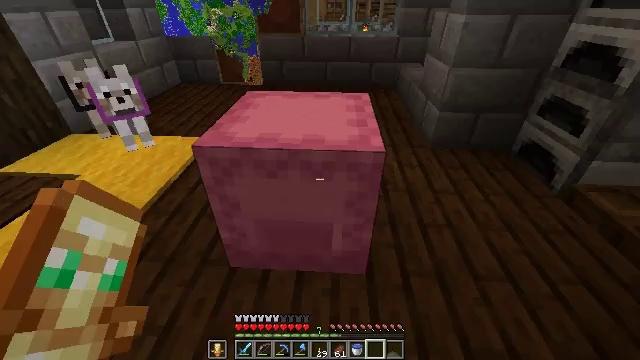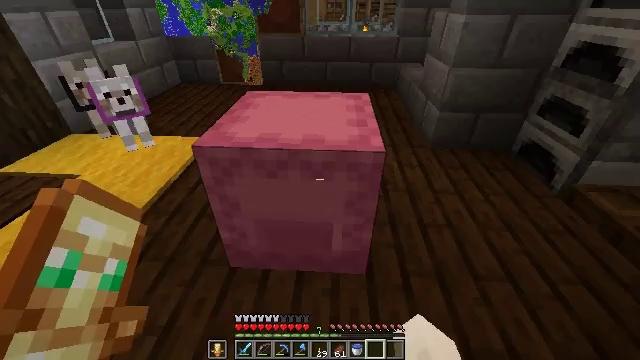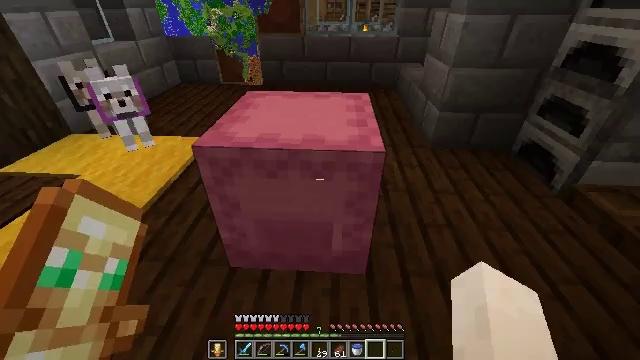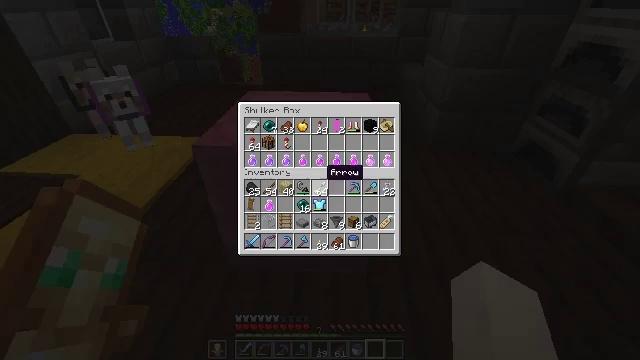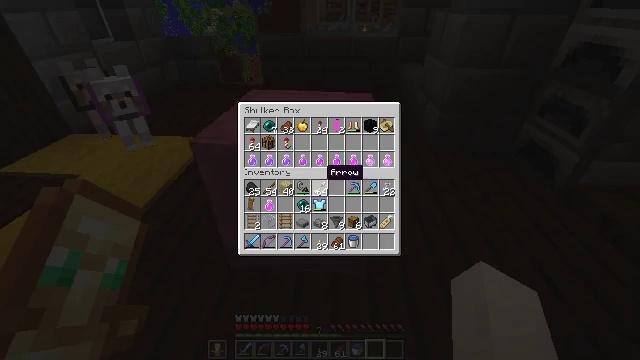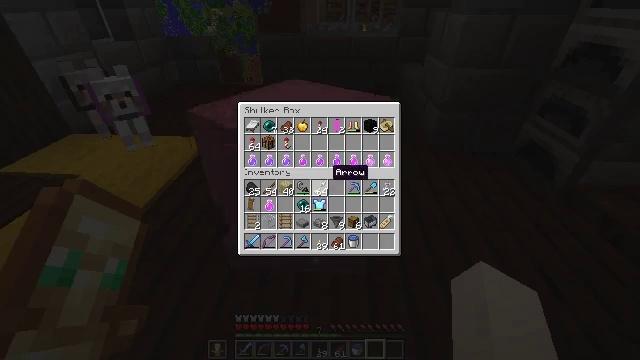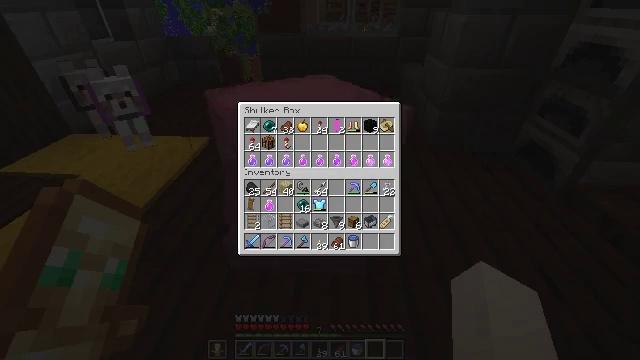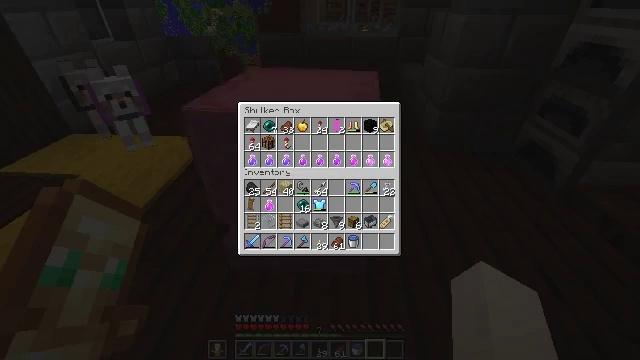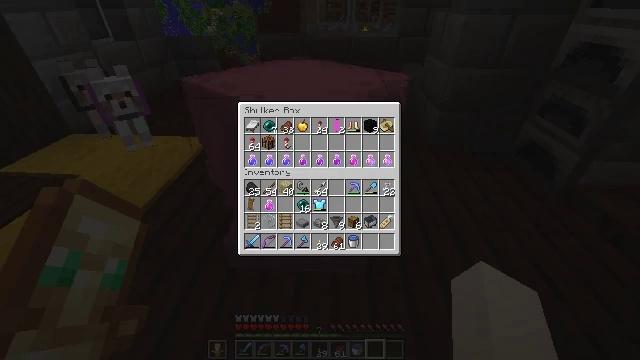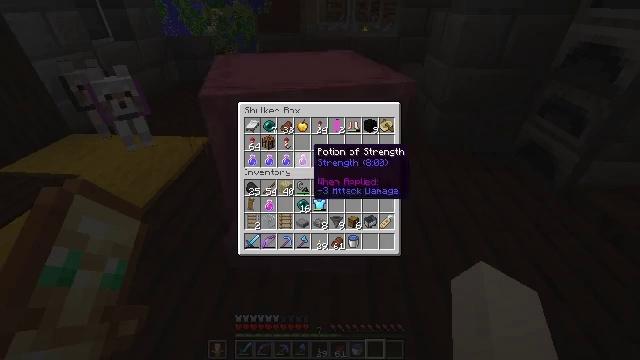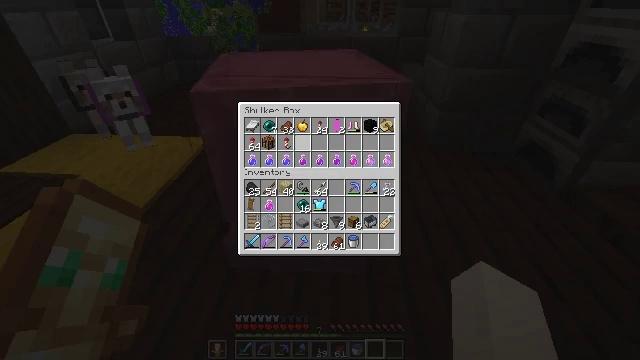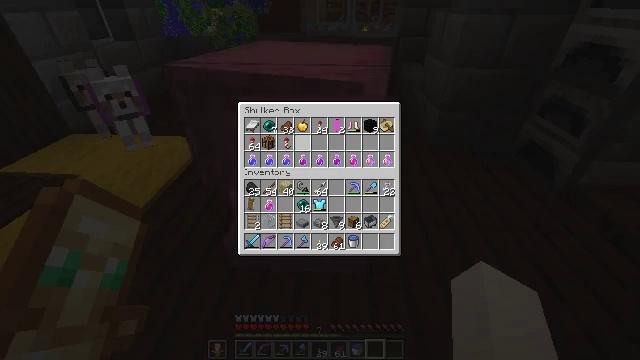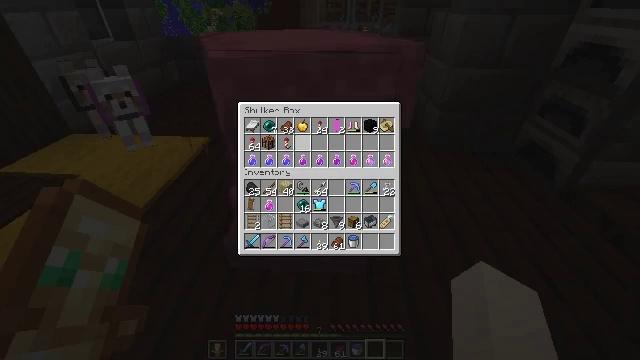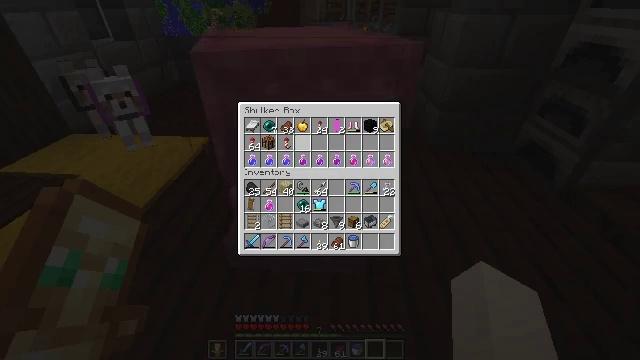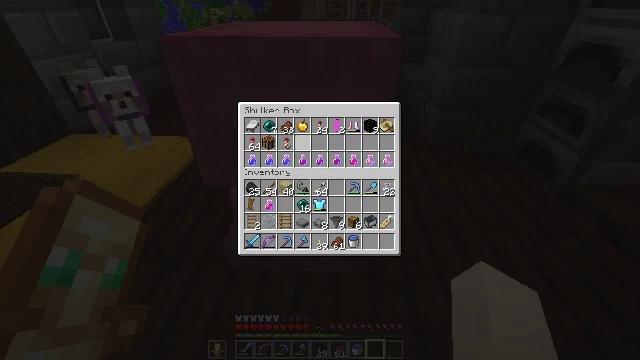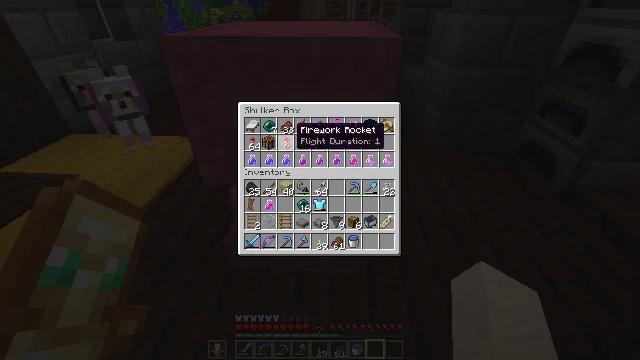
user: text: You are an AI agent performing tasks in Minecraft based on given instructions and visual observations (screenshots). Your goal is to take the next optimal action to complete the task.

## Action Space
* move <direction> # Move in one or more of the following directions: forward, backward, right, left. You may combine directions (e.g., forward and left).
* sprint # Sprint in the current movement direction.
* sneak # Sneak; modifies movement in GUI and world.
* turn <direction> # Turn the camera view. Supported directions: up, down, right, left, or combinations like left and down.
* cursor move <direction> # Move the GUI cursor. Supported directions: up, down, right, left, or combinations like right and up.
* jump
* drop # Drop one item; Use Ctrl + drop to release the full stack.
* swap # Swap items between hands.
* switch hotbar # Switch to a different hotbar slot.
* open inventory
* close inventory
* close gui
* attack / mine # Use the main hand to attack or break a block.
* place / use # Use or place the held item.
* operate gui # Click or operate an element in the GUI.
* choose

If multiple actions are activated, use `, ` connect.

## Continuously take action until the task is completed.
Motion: motion action
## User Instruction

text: Gather the pink shulker box for storage.
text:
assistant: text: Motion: no_op
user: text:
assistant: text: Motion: no_op
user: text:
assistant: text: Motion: open gui
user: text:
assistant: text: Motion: no_op
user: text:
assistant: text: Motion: no_op
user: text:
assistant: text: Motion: no_op
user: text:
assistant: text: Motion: no_op
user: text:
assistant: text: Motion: cursor move left and up
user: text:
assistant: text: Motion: cursor move up
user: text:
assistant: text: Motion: cursor move up
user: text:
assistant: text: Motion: no_op
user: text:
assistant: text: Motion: no_op
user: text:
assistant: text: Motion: no_op
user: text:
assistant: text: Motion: no_op
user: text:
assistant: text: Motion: cursor move left
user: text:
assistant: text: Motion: cursor move left
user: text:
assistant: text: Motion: cursor move left
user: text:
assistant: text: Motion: sneak
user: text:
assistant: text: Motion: sneak
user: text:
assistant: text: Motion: sneak, operate gui
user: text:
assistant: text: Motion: sneak, operate gui
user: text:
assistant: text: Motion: sneak, cursor move right
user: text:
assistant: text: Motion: sneak, cursor move right
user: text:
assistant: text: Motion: sneak
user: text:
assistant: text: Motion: sneak
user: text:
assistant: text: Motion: sneak, cursor move right and down
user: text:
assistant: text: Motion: cursor move right
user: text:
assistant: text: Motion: no_op
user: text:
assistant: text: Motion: cursor move left
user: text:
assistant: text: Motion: cursor move right and down